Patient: sex F, age 57
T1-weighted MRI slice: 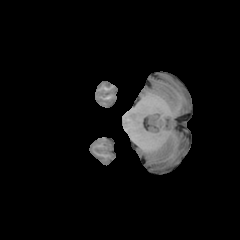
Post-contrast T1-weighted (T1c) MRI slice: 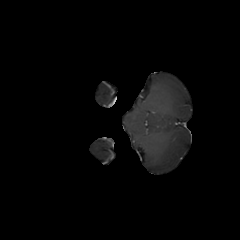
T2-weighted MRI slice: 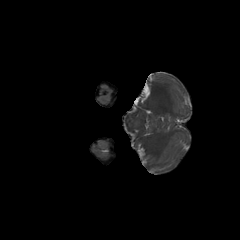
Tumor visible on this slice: no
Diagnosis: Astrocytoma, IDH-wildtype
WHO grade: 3